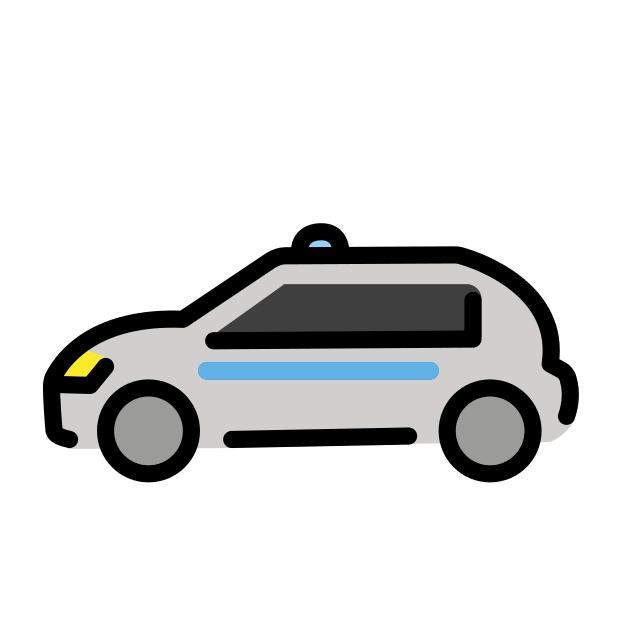
Emoji: 🚓
Name: police car
Unicode: 0x1f693